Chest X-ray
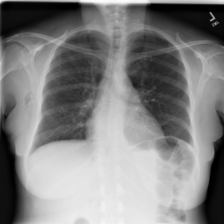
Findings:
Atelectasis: negative
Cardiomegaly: negative
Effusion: positive
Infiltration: negative
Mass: negative
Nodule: negative
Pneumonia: negative
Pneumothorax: negative
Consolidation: negative
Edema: negative
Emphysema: negative
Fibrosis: negative
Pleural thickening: negative
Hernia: negative